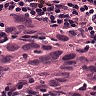
Metastatic tissue present: yes